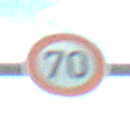
Verkehrszeichen: Geschwindigkeit70
Umgebung: Outdoor, Urban
Tageszeit: MorningAfternoon
Wetter: PartlyCloudy
Licht: Natural
Jahreszeit: NotSpecified
Kontrast: LowContrast